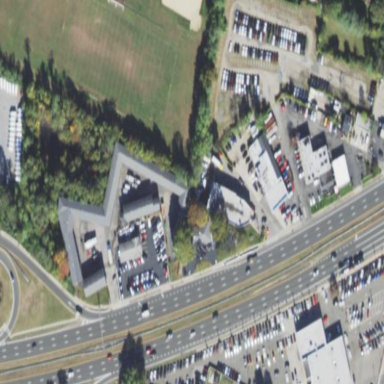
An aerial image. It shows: Commercial building.